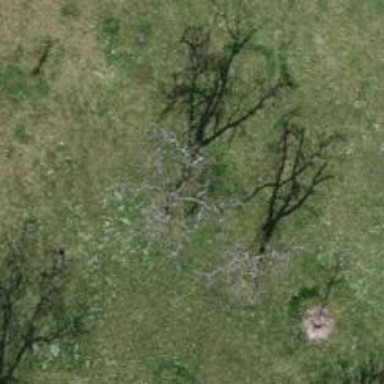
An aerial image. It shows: Deciduous tree with broadleaved leaves.